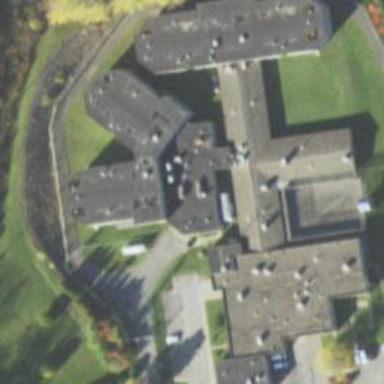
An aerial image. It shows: Prison.